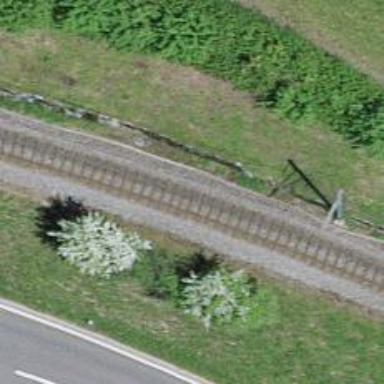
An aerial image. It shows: Narrow-gauge railway track with electrified contact line. The railway has one track.